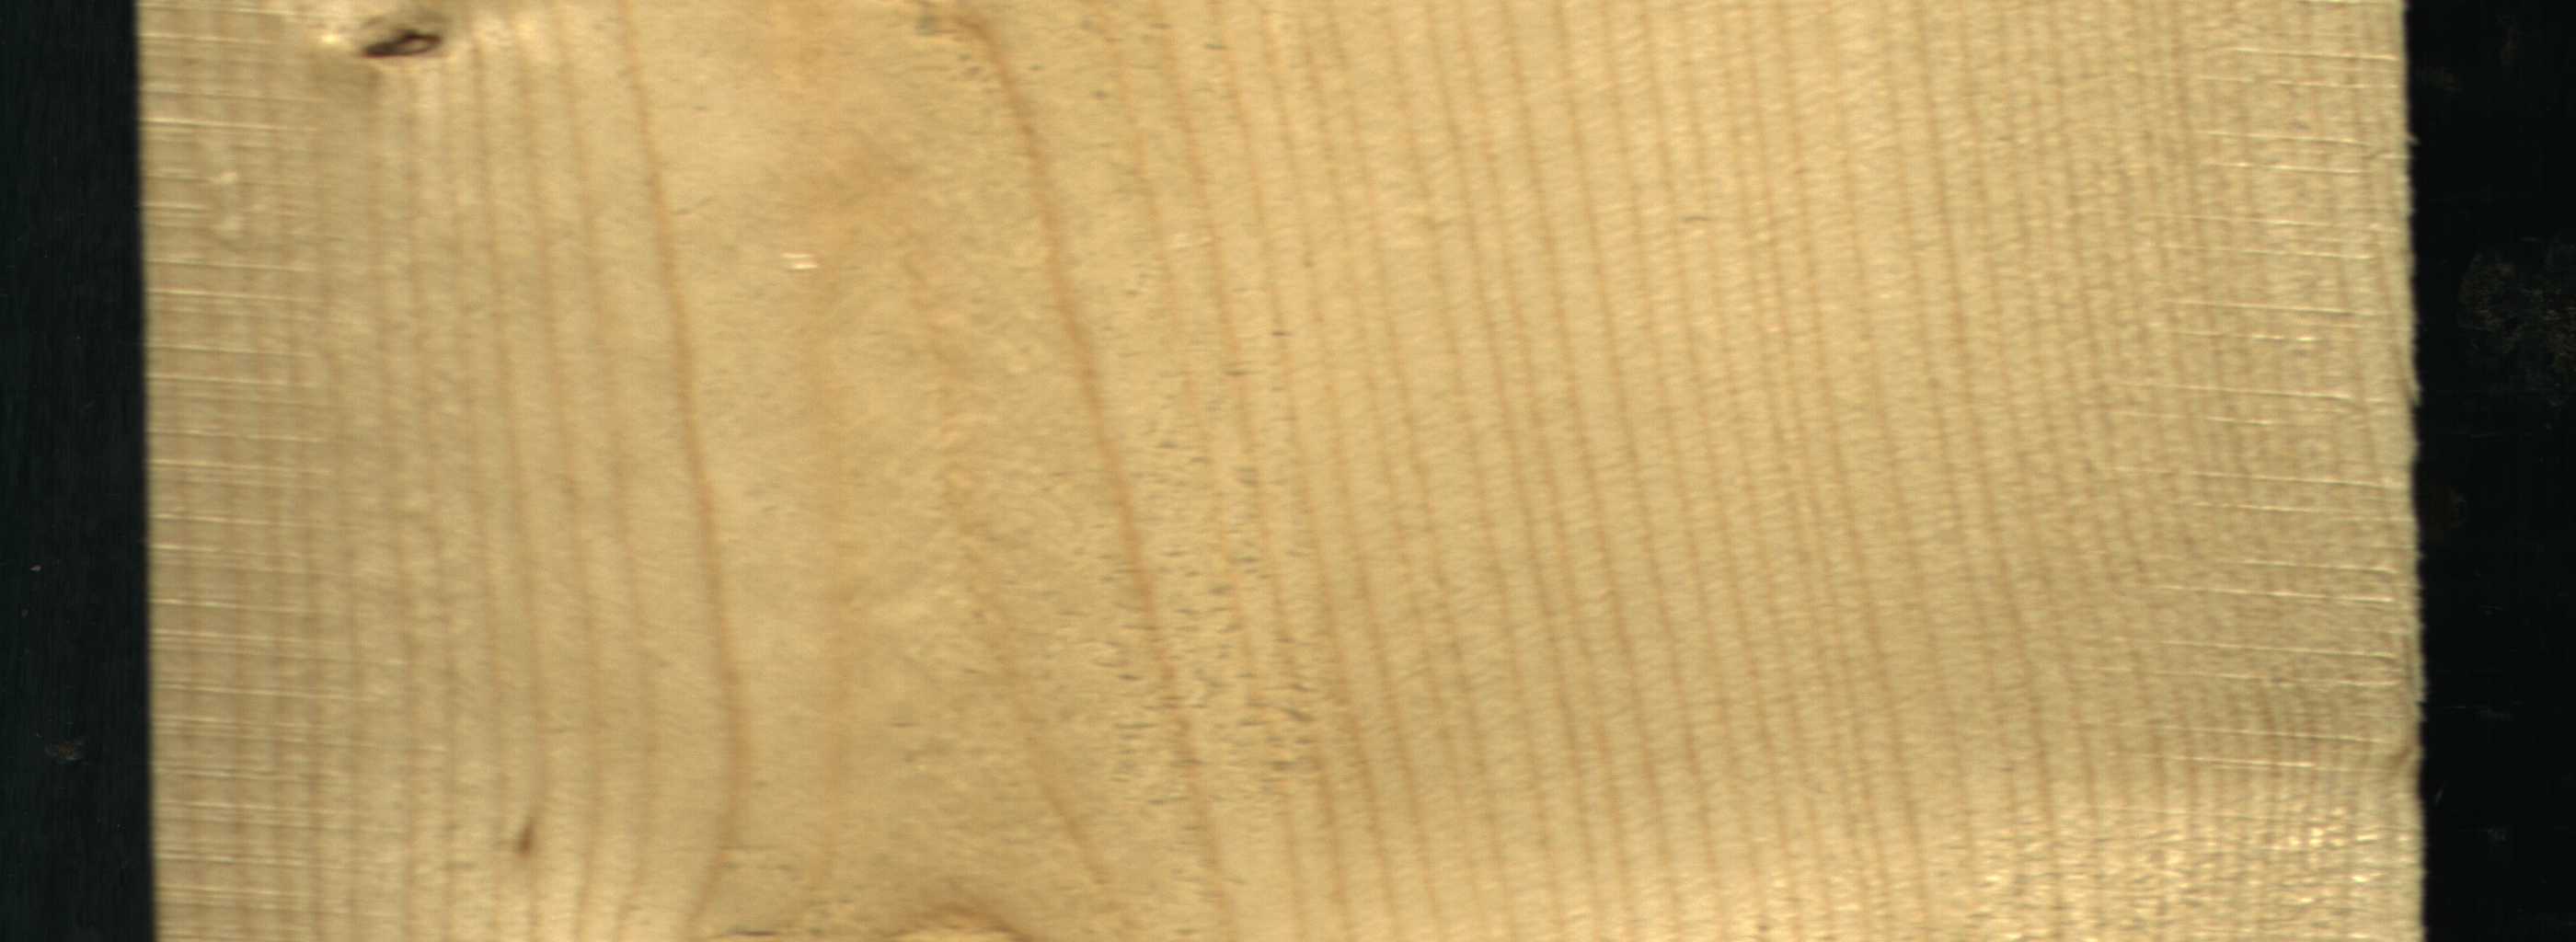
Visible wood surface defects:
Dead_Knot